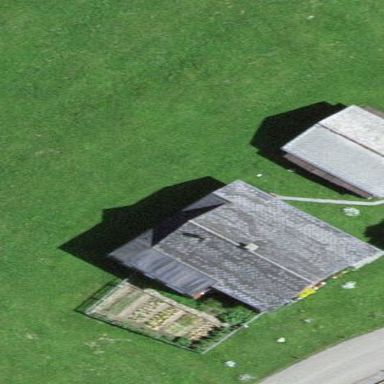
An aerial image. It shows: Gabled roof farm building.